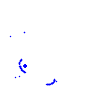
Particle: proton